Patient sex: F
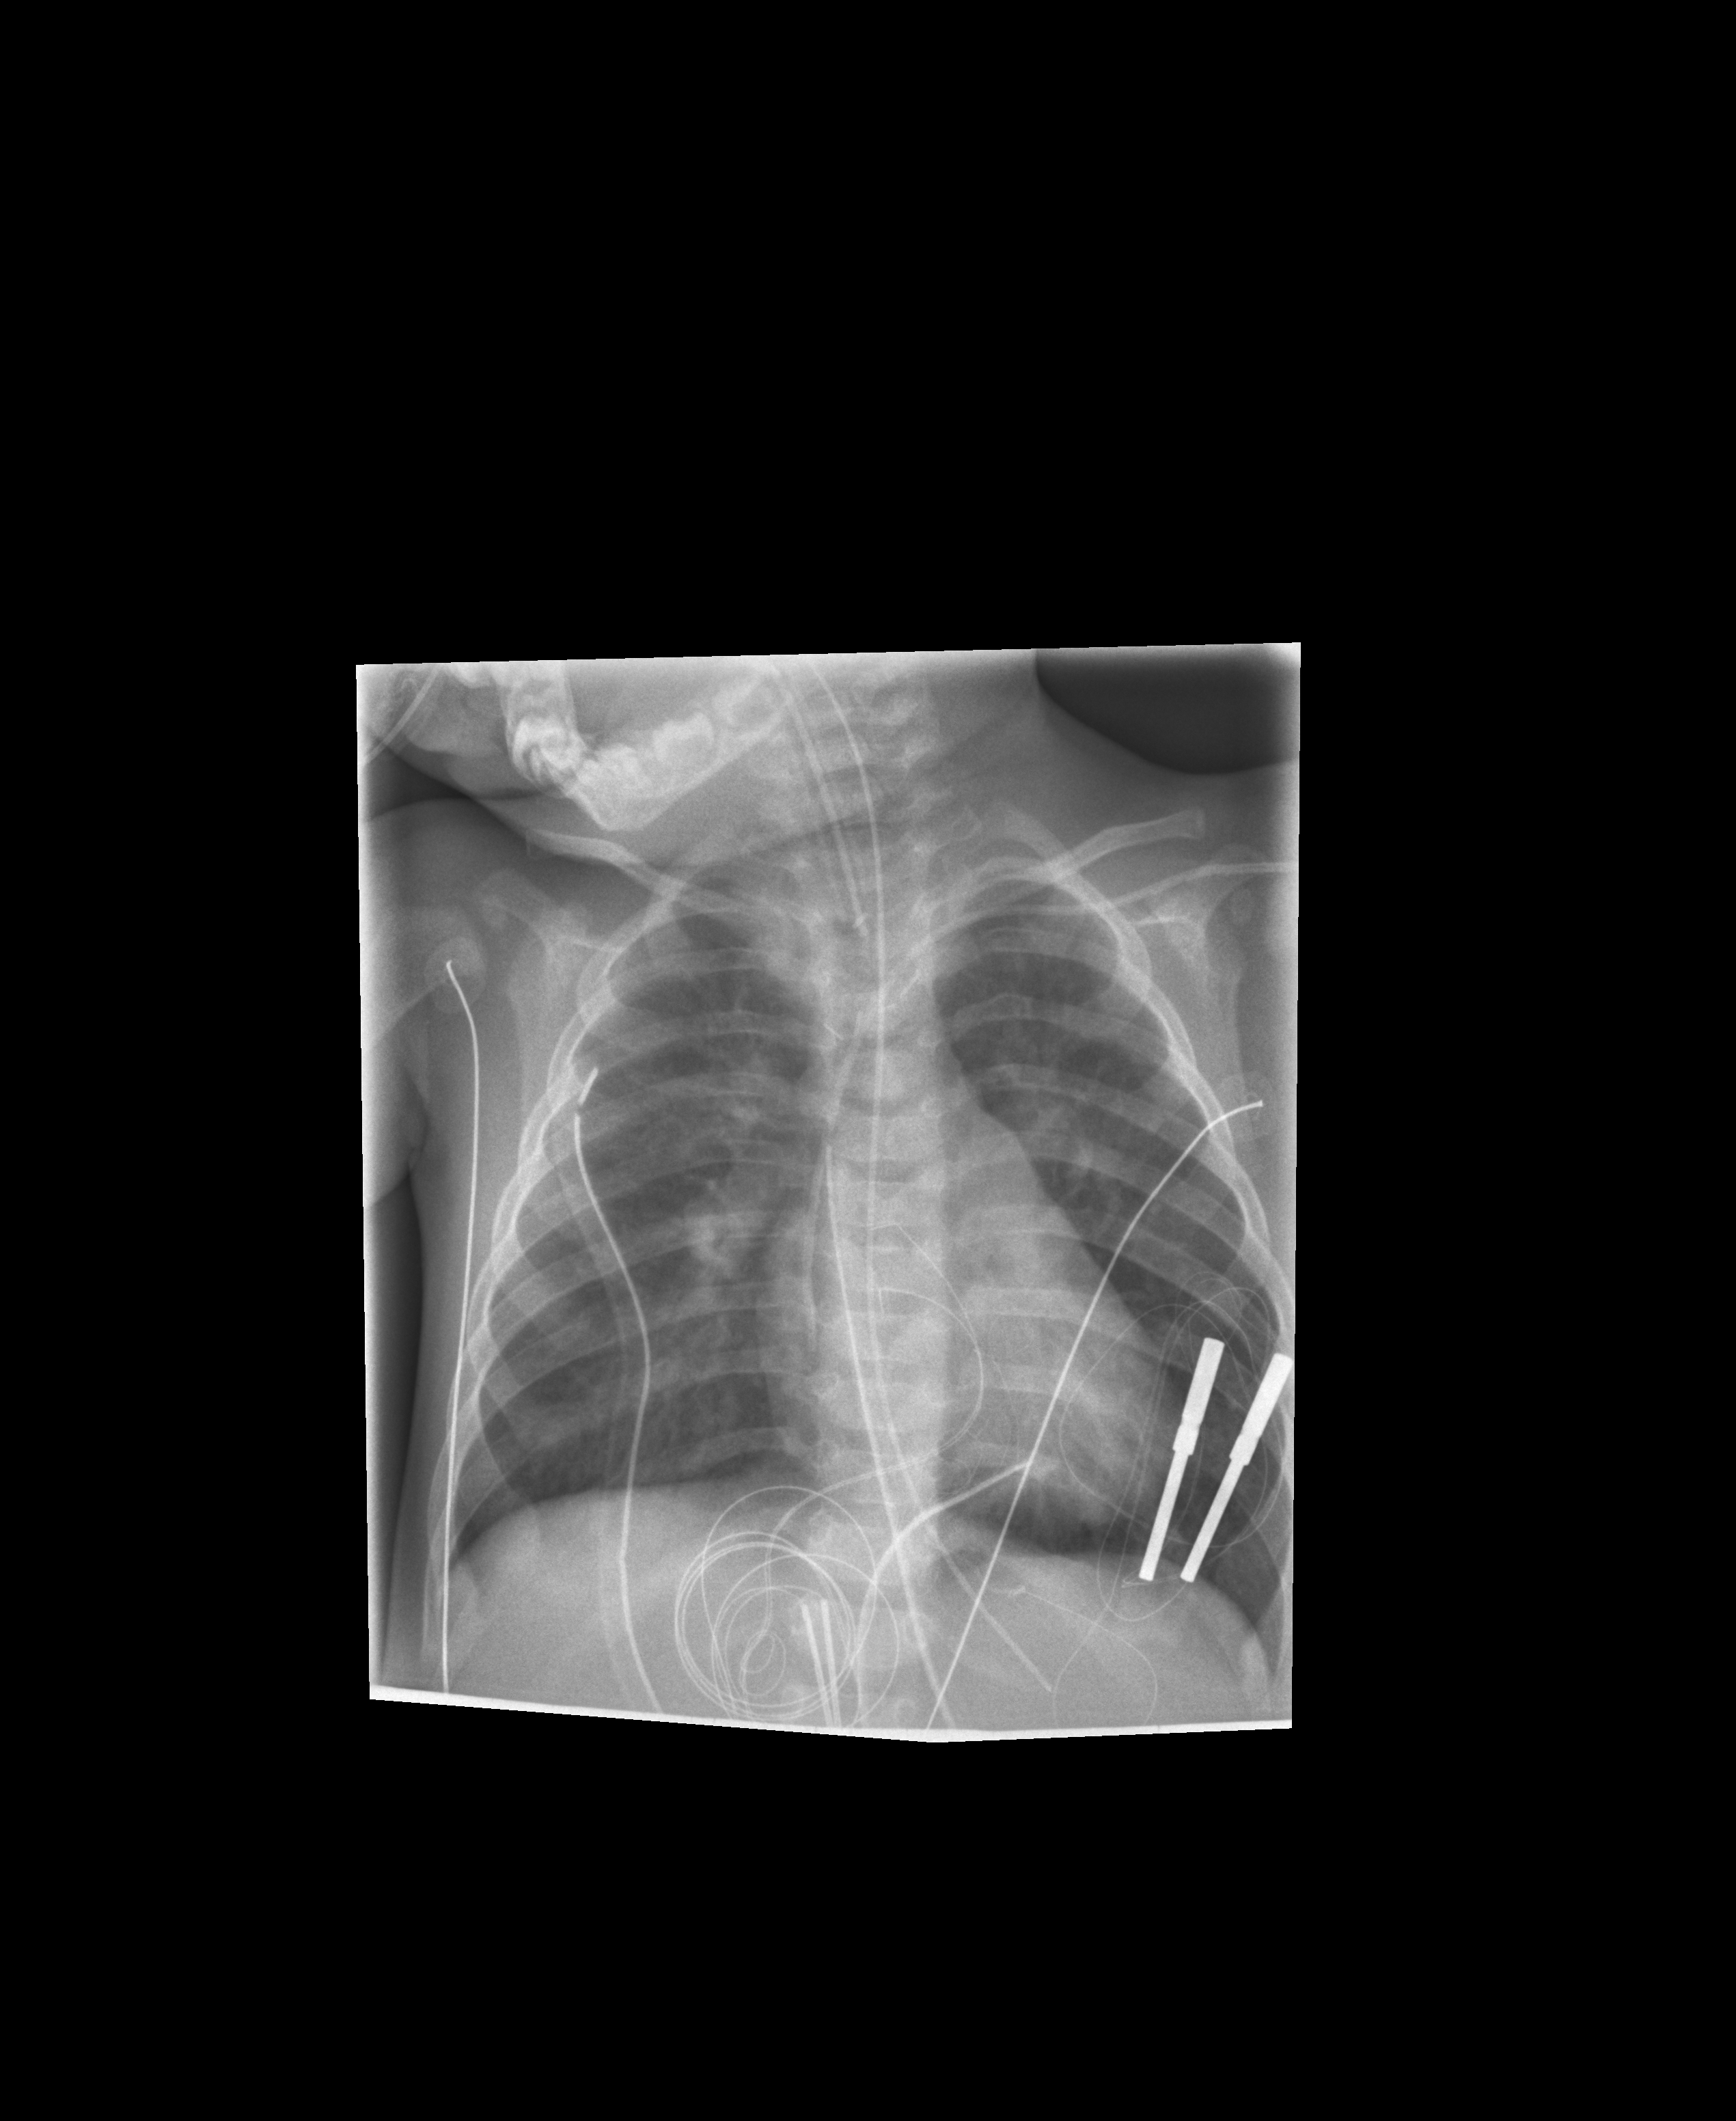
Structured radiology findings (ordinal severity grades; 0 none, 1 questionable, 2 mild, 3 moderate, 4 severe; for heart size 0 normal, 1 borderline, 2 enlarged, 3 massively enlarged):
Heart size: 0
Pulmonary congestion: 2
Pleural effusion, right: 0
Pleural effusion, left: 0
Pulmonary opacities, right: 0
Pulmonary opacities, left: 0
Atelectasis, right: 0
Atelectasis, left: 0